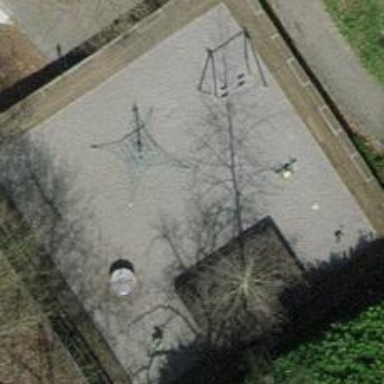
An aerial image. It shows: Playground area for leisure land.